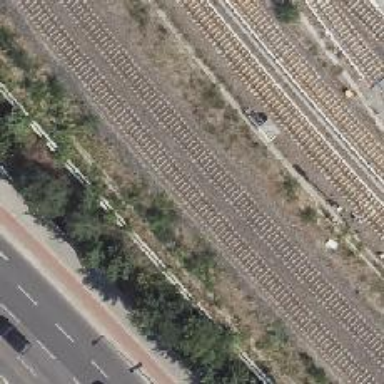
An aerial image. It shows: Railway track.